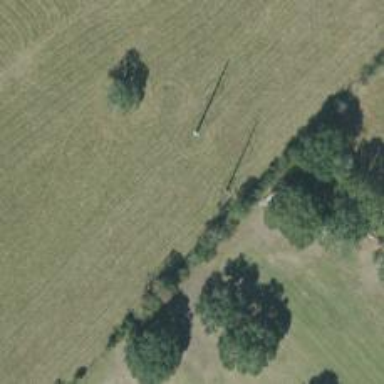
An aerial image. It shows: Power pole.